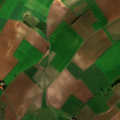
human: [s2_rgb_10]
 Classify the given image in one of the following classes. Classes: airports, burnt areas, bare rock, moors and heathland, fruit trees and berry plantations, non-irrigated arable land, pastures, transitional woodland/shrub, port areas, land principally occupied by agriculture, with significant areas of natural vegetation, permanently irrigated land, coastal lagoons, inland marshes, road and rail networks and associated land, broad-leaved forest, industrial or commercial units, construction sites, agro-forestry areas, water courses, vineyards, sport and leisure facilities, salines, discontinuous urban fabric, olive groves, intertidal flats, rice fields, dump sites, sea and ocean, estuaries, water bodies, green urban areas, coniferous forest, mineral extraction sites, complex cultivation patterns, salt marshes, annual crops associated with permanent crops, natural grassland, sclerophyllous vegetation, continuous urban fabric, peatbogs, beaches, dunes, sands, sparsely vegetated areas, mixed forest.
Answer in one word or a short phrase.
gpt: discontinuous urban fabric, non-irrigated arable land, pastures